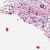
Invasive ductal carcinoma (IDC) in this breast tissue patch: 1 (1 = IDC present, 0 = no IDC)